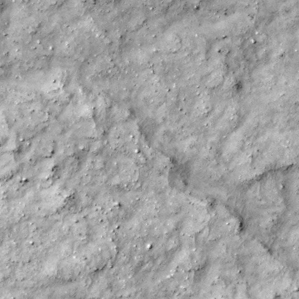
Label: non_frost